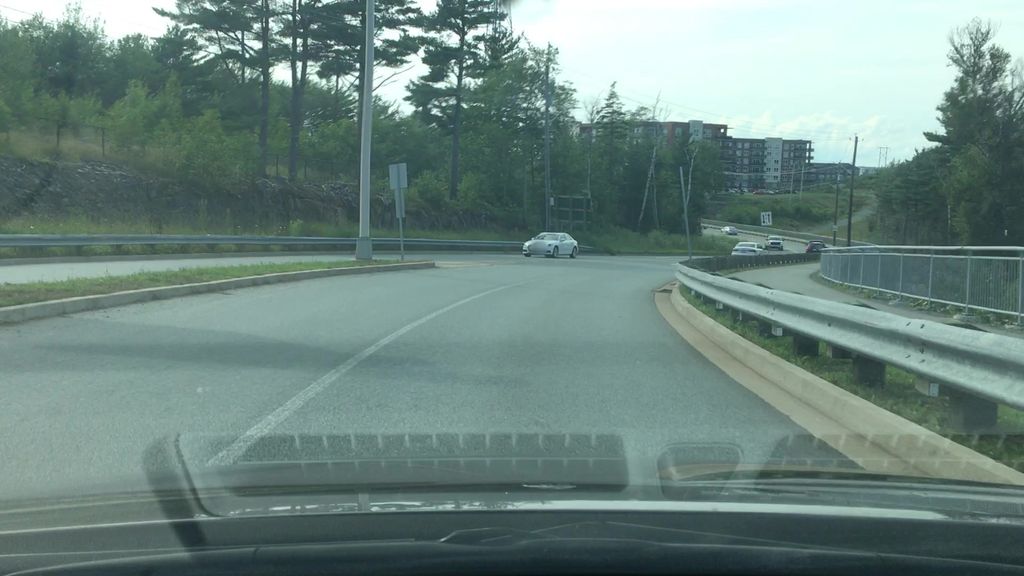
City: halifax